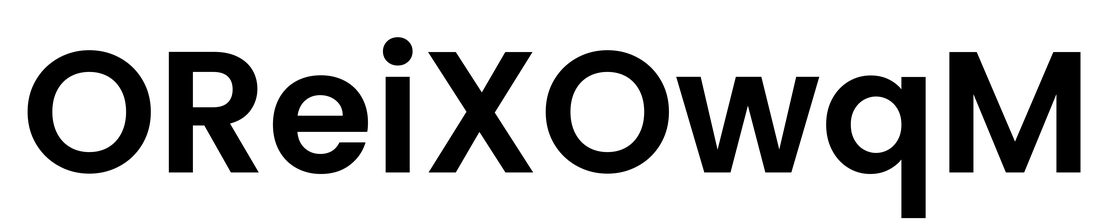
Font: Poppins-SemiBold